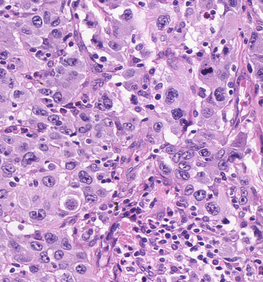
Tumor epithelial tissue: yes
Tumor-associated stroma tissue: yes
Normal tissue: no